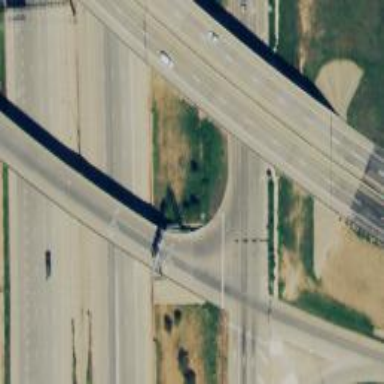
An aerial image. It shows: Trunk link highway.